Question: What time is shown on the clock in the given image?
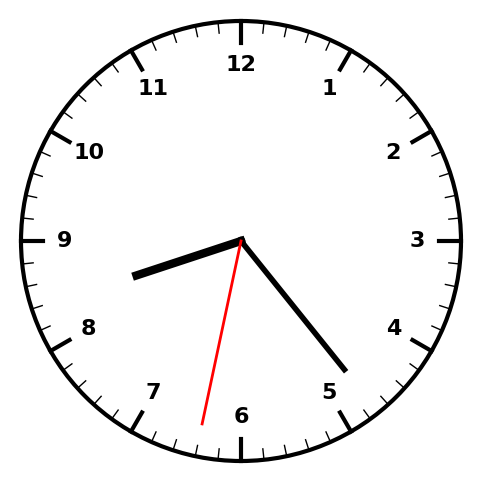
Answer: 08:23:32